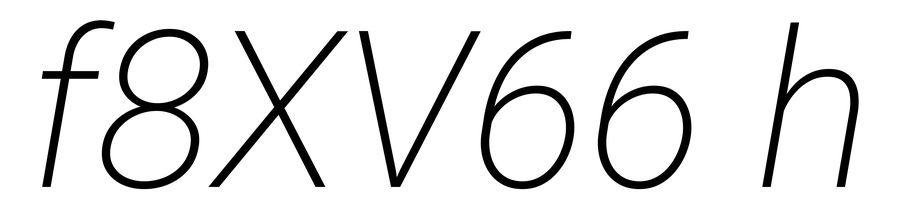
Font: Roboto-Italic_ExtraLight_Italic